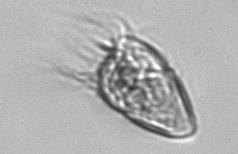
Label: Strombidium_morphotype1